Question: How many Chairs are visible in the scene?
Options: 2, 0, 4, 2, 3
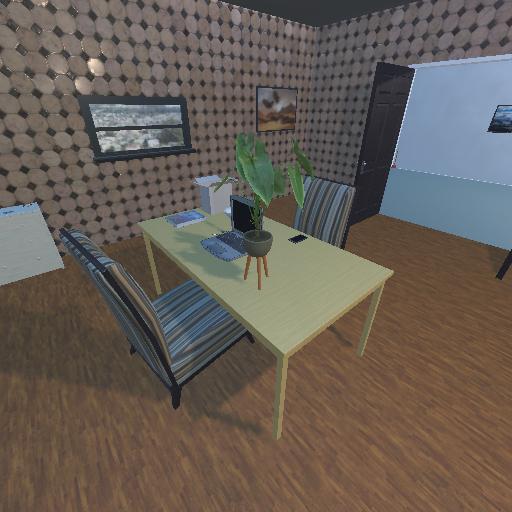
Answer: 2